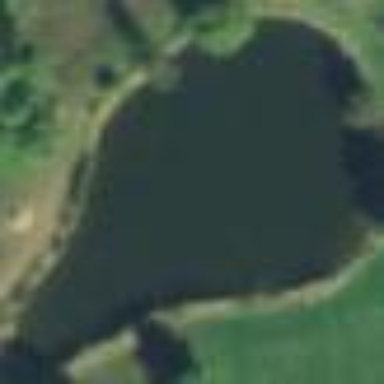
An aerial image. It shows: Pond with natural water.